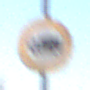
Verkehrszeichen: VerbotFuerKraftfahrzeugeUeberDreiKommaFuenfTonnen
Umgebung: Outdoor, Nature
Tageszeit: SunriseSunset
Wetter: Clear
Licht: Natural
Jahreszeit: Winter
Kontrast: LowContrast